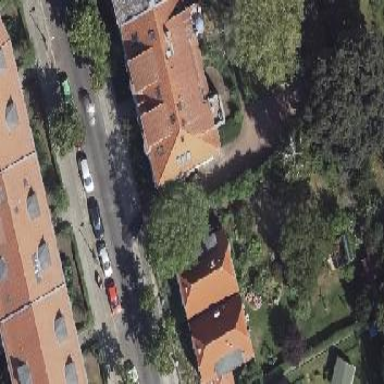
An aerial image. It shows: Hipped roof apartment building.